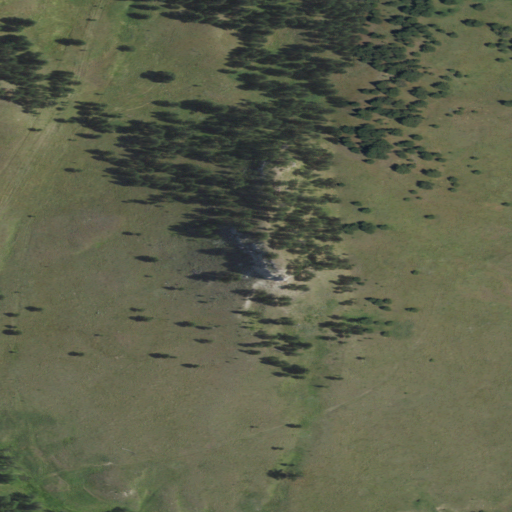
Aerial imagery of mountain in South Dakota named White Cap containing shrub, grassland, evergreen forest, and herbaceous wetlands